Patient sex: M
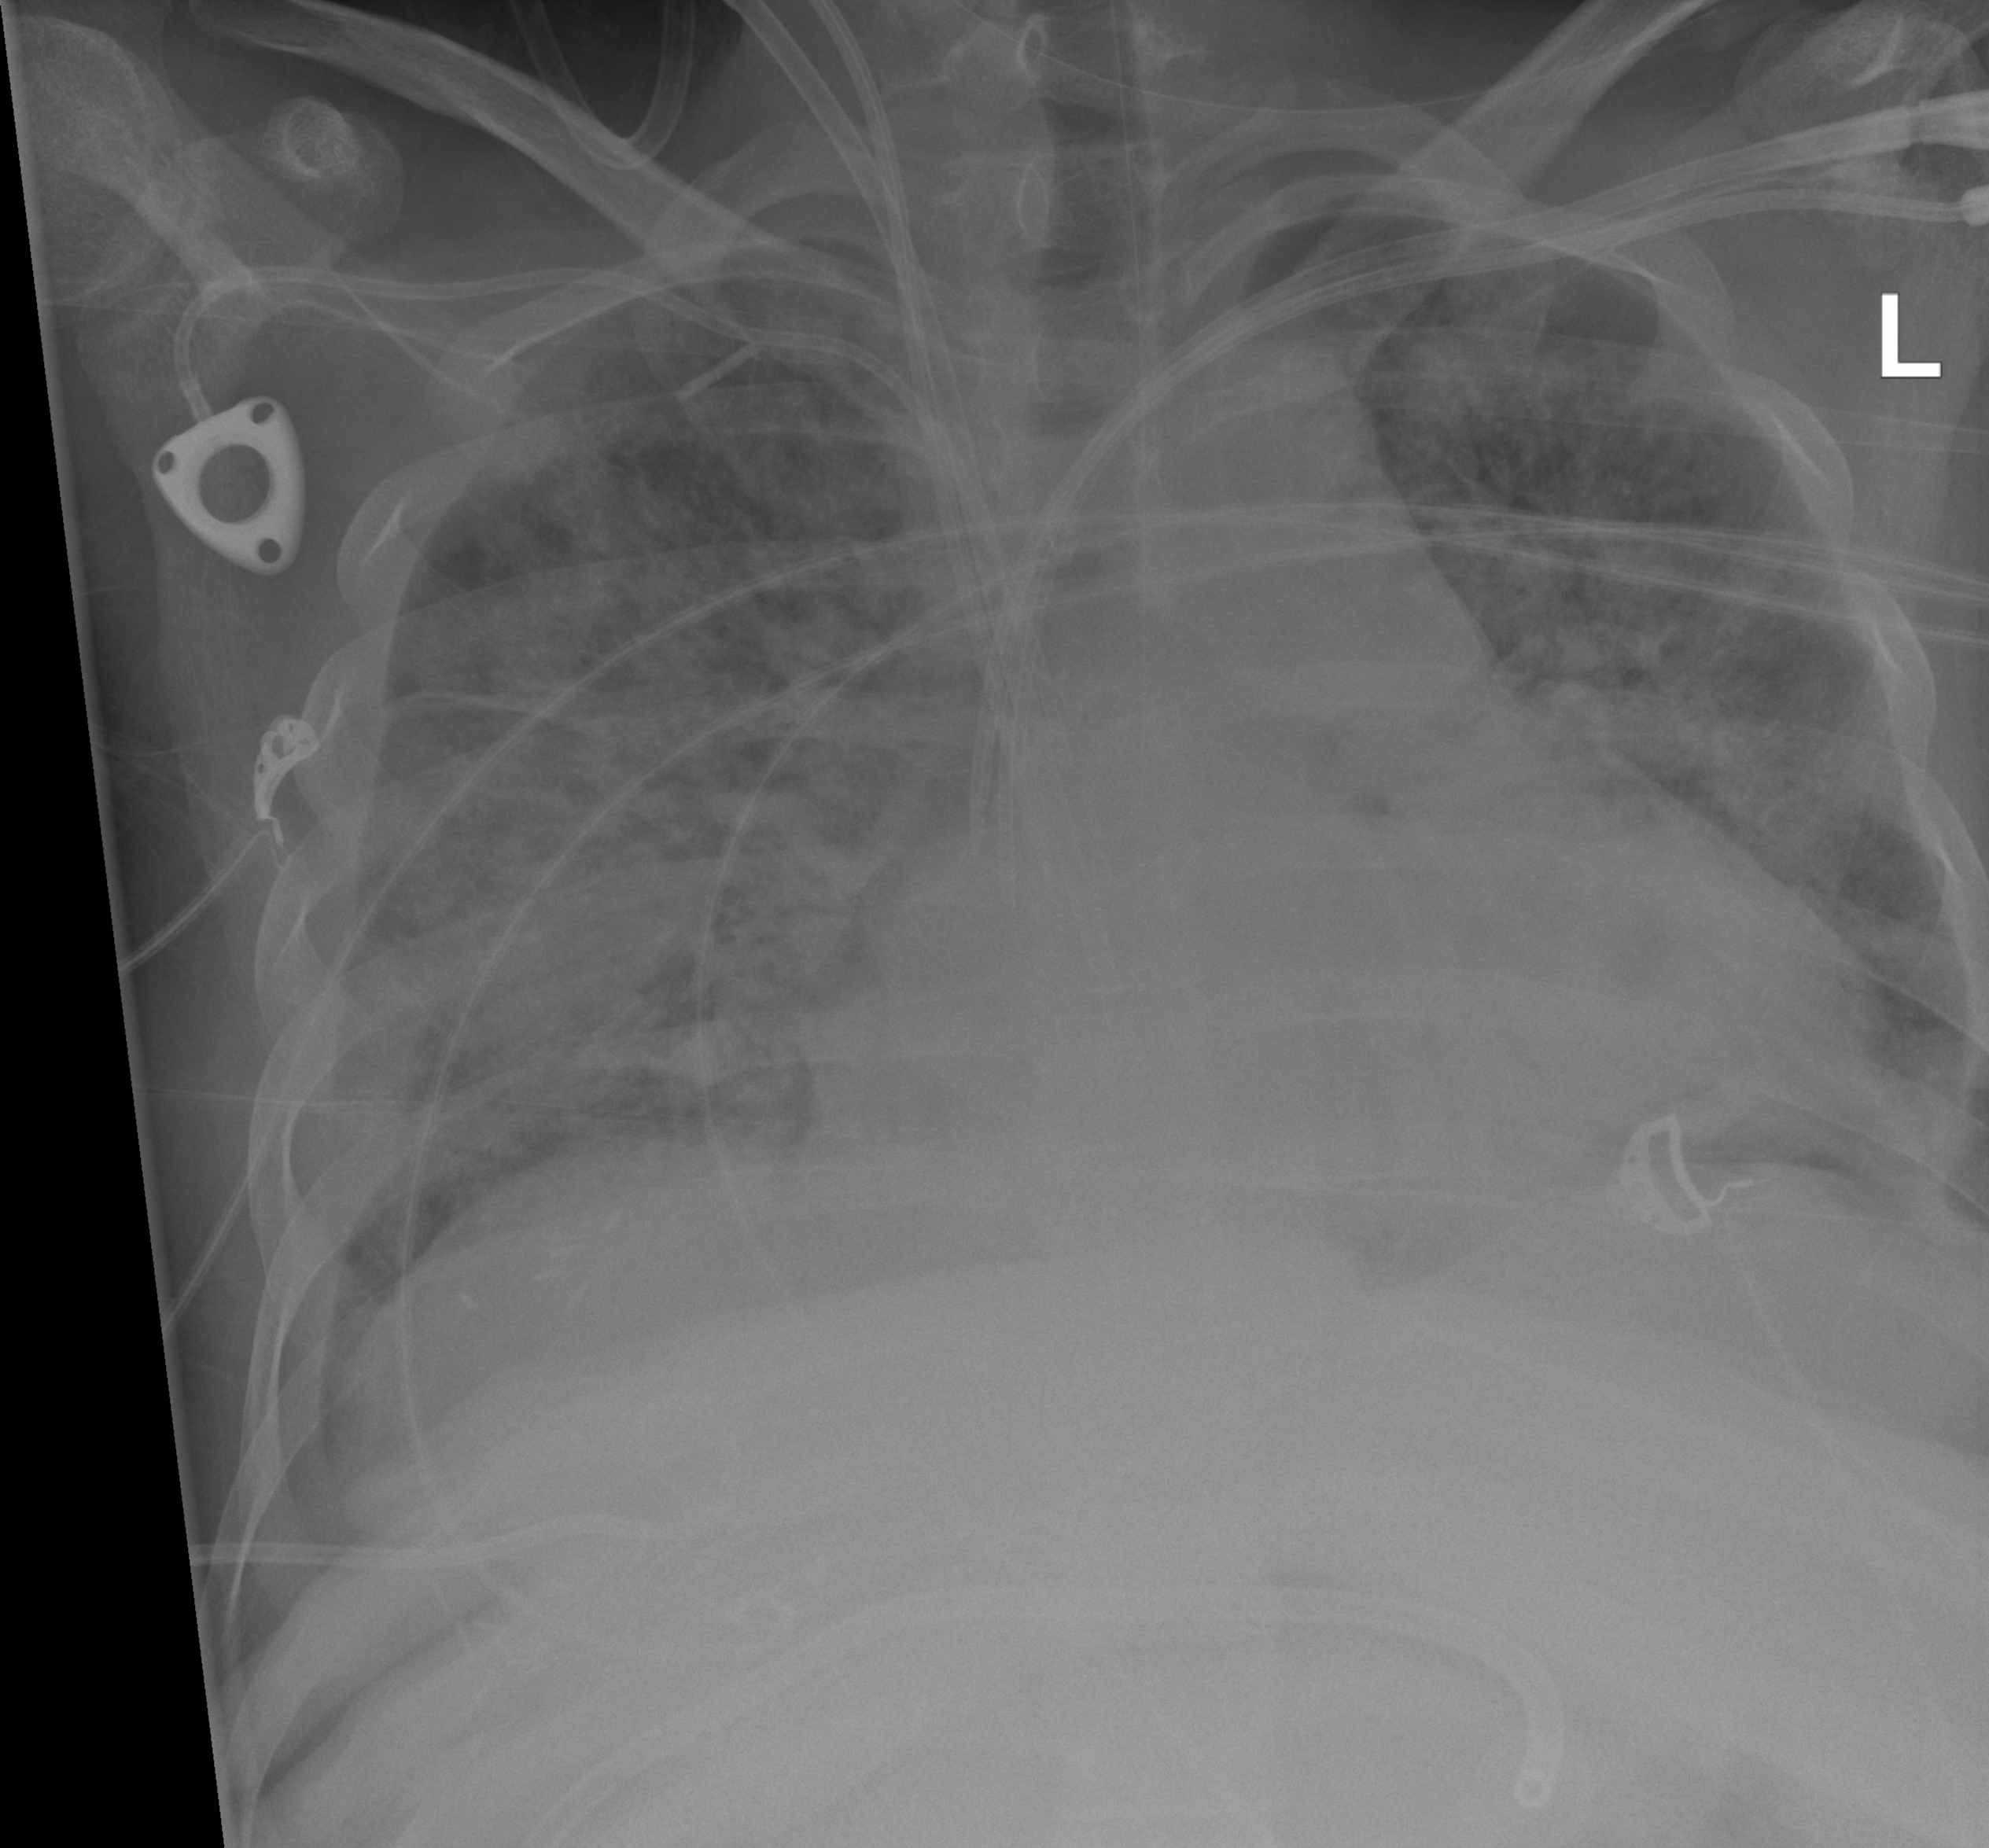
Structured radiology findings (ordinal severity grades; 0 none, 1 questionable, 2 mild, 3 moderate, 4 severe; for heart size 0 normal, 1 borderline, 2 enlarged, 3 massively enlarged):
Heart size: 2
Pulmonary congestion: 2
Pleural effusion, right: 2
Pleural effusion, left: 2
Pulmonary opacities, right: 3
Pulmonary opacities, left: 3
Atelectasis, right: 3
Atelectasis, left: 3